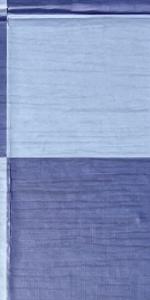
Label: Empty